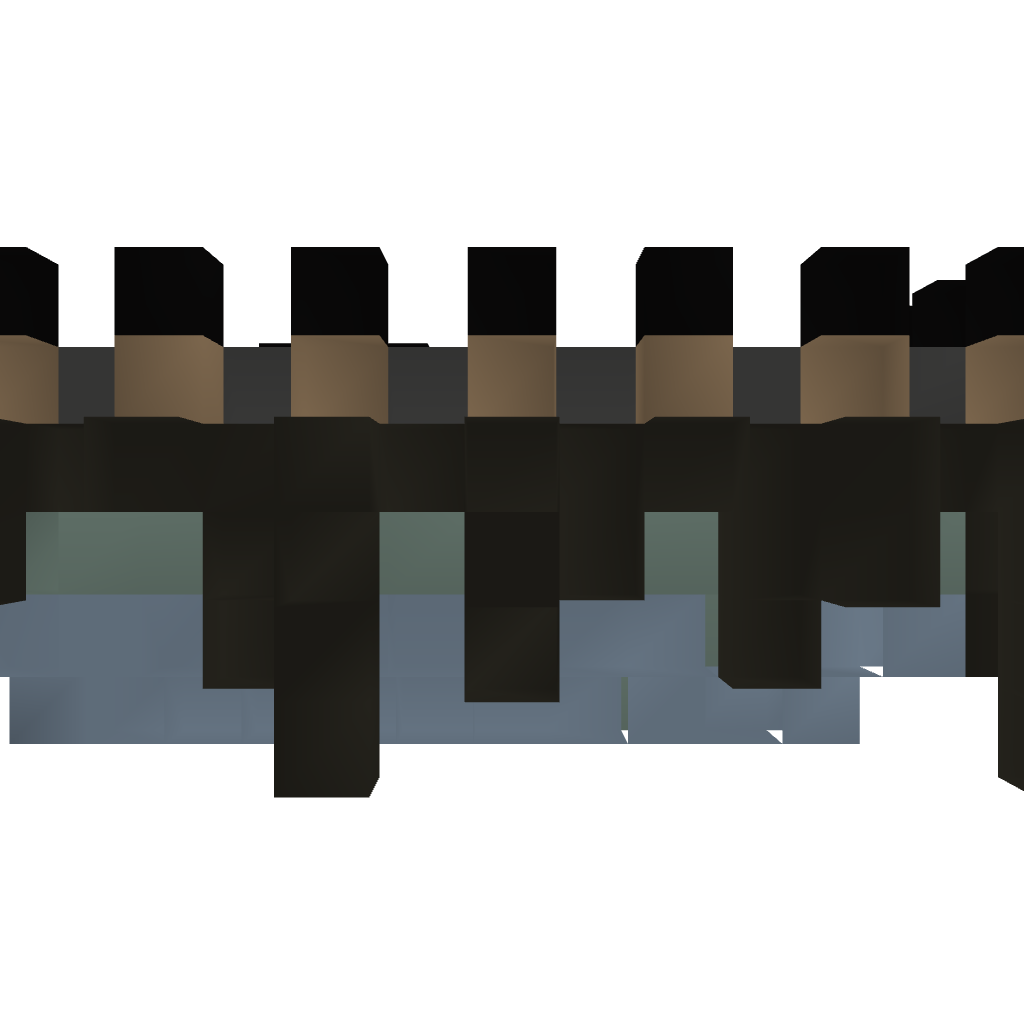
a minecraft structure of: Ancient Skyway Modified with sewer(Corner)